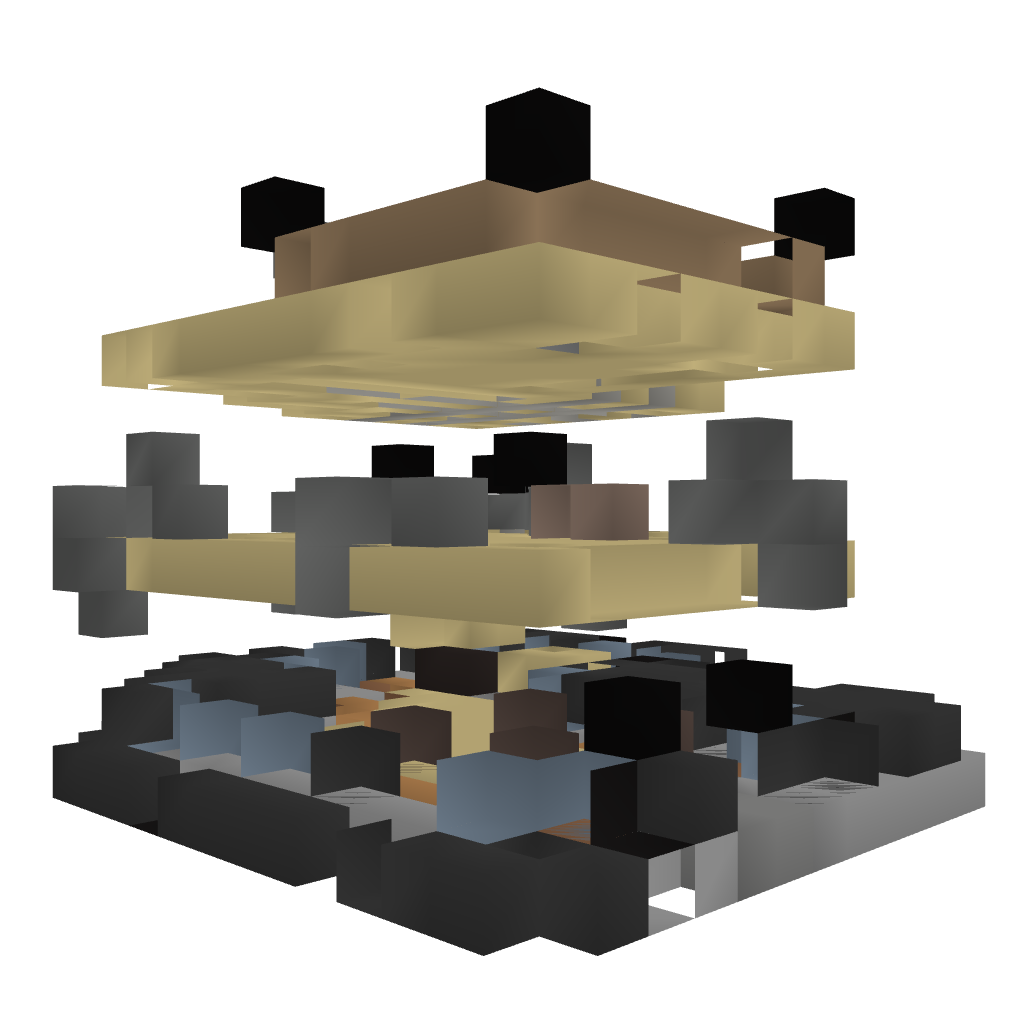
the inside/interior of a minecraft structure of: Little Modern wood House